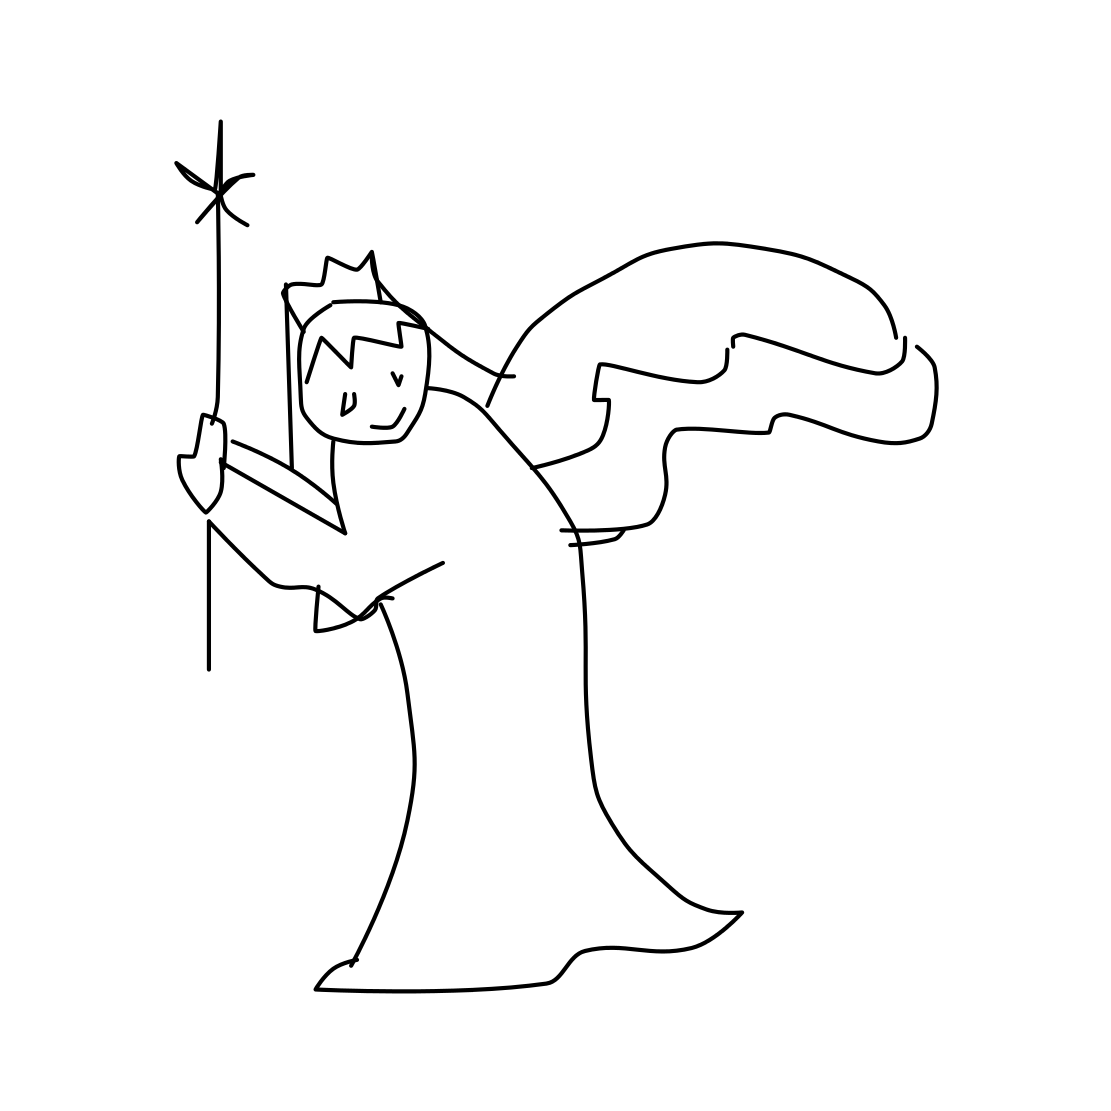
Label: angel